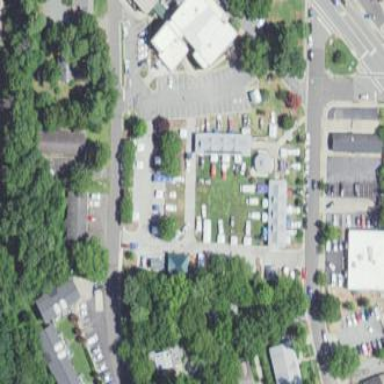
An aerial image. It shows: Retail area that serves as marketplace.